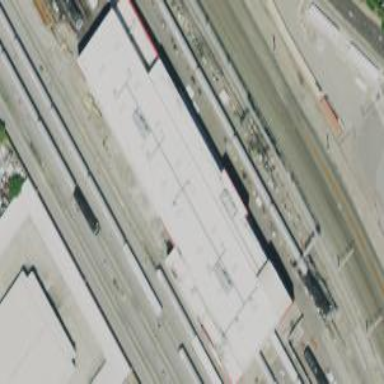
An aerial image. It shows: Railway service station.